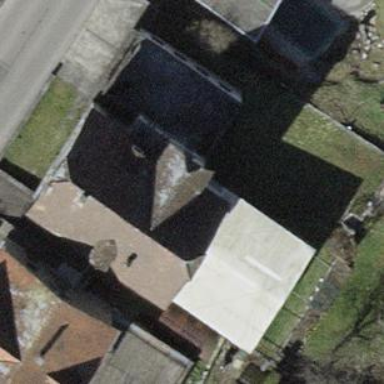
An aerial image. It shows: Half-hipped roof shape on the apartments building.